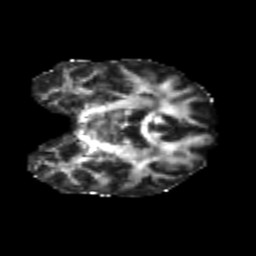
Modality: FA
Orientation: coronal
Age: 24
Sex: male
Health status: healthy
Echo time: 0.074 s